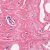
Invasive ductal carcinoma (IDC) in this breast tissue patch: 0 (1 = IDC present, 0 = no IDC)